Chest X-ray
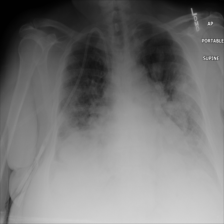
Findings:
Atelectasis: negative
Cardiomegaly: negative
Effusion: negative
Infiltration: positive
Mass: negative
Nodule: positive
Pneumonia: negative
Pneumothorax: negative
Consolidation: negative
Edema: negative
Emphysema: negative
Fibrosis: negative
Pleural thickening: negative
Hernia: negative